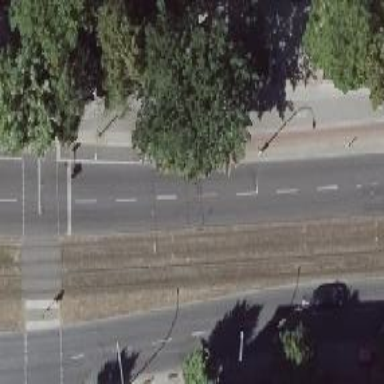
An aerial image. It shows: Cycleway designed as link.